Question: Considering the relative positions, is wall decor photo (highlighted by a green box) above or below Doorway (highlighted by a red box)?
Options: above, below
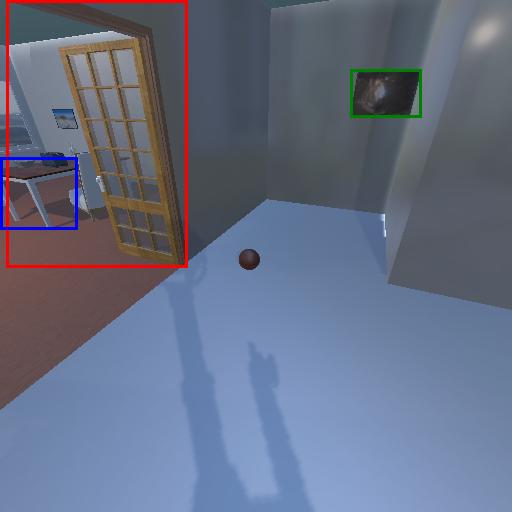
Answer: above